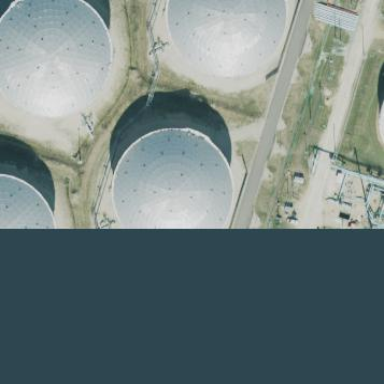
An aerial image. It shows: Storage tank that is man-made.